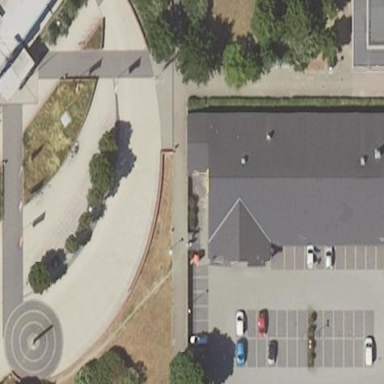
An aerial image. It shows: Gabled-roof supermarket with gray roof.